Question: I'm looking for an algorithm for finding largest subset of points (by largest i mean in number) that form a convex polygon from the given set of point.
I think this might be solvable using DP but i'm not sure.
Is it possible to do this in O(n^3) ?
Actually i just need the size of the largest subset, so it doesn't need to have unique solution
Edit :
just to keep this simple,
Given input :
a set of points in 2D
Desired output : maximum number of points that form a convex polygon, like in the example the output is 5 (ABHCD is one of the possible convex polygon)

There's a similar problem spoj.com/problems/MPOLY which is solvable using DP in O(N^3), my question is about the generalization of that problem which doesn't have to contain (0,0)
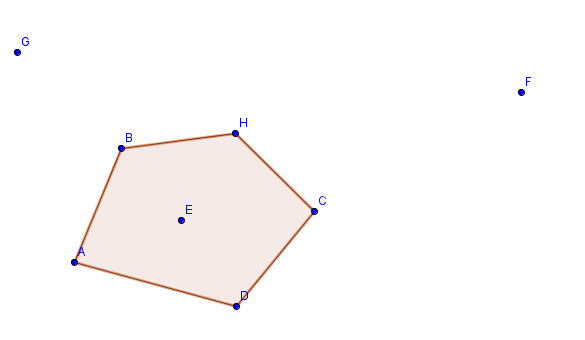
Answer: This problem has been already published in these competitions:
- <URL>
And its solution (O(N) algorithm) could be found on this page: <URL> by Bruce Merry and Jacob Steinhardt.
The following is an attempt to explain this algorithm. Also <URL> that generates test data satisfying these requirements.
## O(N2) algorithm for simplified problem
Simplified problem: find largest subset of points that form a convex polygon and contain the leftmost point of given set (or if there are several leftmost points, this polygon should contain topmost of them).
To solve this problem we could connect each pair of points by directed line segment, then (implicitly) treat each segment as a graph node as shown in diagram:

Here parent node and corresponding segment have blue color. Line segment corresponding to its left child (red color) starts at the end of "parent" segment and it is the line segment making least possible left turn relative to the direction of "parent" segment. Line segment corresponding to its right child (green color) starts at the start of "parent" segment and it is also the line segment making least possible left turn relative to the direction of "parent" segment.
Any segment ending at leftmost point corresponds to a "leaf" node, i.e. it has no child nodes. Such construction of the graph guarantees that there are no cycles, in other words this graph is a DAG.
Now to find largest convex subset of points it is enough to find the longest path in this graph. And the longest path in DAG could be found with dynamic programming algorithm in time O(E), where E is number of edges in the graph. Since each node has only 2 outgoing edges, each corresponding to a pair of points, this problem could be solved in O(N) time.
All this is possible to implement if we preprocess input data, sorting directed line segments starting at the same point by angle. This allows to perform depth-first traversal in the graph. We should memorize the longest path starting from each processed node, so that each graph edge is visited at most once, and we have O(E) = O(N) time algorithm (ignoring preprocessing time for now). Space requirements are also O(N) because we need to store sorted directions for each pair of points and memorization uses one value per node (which is also a pair of points).
Here is C++ implementation of this dynamic programming algorithm:
'''
unsigned dpStep(ind_t i_left, ind_t from, ind_t to_ind)
{
ind_t child = sorted[from][to_ind];
while (child < i_left)
child = sorted[from][++to_ind];
if (child == i_left)
return 1;
if (auto v = memorize[from][child])
return v;
const auto x = max(dpStep(i_left, child, lefts[from][child]) + 1,
dpStep(i_left, from, static_cast<ind_t>(to_ind + 1)));
memorize[from][child] = static_cast<ind_t>(x);
return x;
}
'''
Input parameters are the leftmost point and a pair of points forming current line segment (where starting point of the segment is given directly but ending point is given as an index in sorted by angle array of points). The word "left" in this code fragment is slightly overused: it means both the leftmost point ('i_left') and preprocessed array containing left childs for the graph ('lefts[][]').
## O(N3) algorithm
General problem (where the leftmost point is not fixed) could be solved this way:
1. Sort the points in left-right direction
2. Preprocess the points to get two arrays: (a) each point sorted by direction relative to each other point and (b) position in first array of the end of line segment making least possible left turn relative to the direction of "parent" segment.
3. Use each point as the leftmost point and find the longest convex polygon with "simplified" algorithm.
4. Periodically prune all points to the left of the "leftmost" point from preprocessed arrays.
5. Take the longest of paths found on step 3.
Step 4 is optional. It does not improve O(N) time complexity. But it slightly improves speed of DP algorithm by excluding unneeded points. In my tests this gives 33% speed boost.
There are several alternatives for preprocessing. We could compute every angle (with 'atan2') and sort them, as it is done in sample code by Bruce Merry and Jacob Steinhardt. This is a simplest way but 'atan2' may be too expensive, especially for smaller point sets.
Or we could exclude 'atan2' and sort tangents instead of angles, as it is done in my implementation. This is a little bit more complicated but faster.
Both these alternatives need O(N log N) time (unless we use some distribution sorting). Third alternative is to use well known computational geometry methods (arrangements and duality) to get O(N) preprocessing. But I don't think it is useful for our problem: it is probably too slow for smaller point sets because of large constant factor, as for larger point sets, it might give some speed improvement, but too insignificant because step 3 will greatly outweigh step 2. Also it is much more difficult to implement.
Some other results: I tried to implement iterative DP instead of recursion; this did not noticeably change the speed. Also I tried to perform two DP searches at once, interleaving steps of each search (something similar to fibers or HyperThreading implemented in software); this might help because DP consists mostly of memory accesses having high latency and preventing full utilization of CPU throughput; the results are not very impressive, only about 11% speed boost, most likely with real HyperThreading it would be much faster.